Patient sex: F
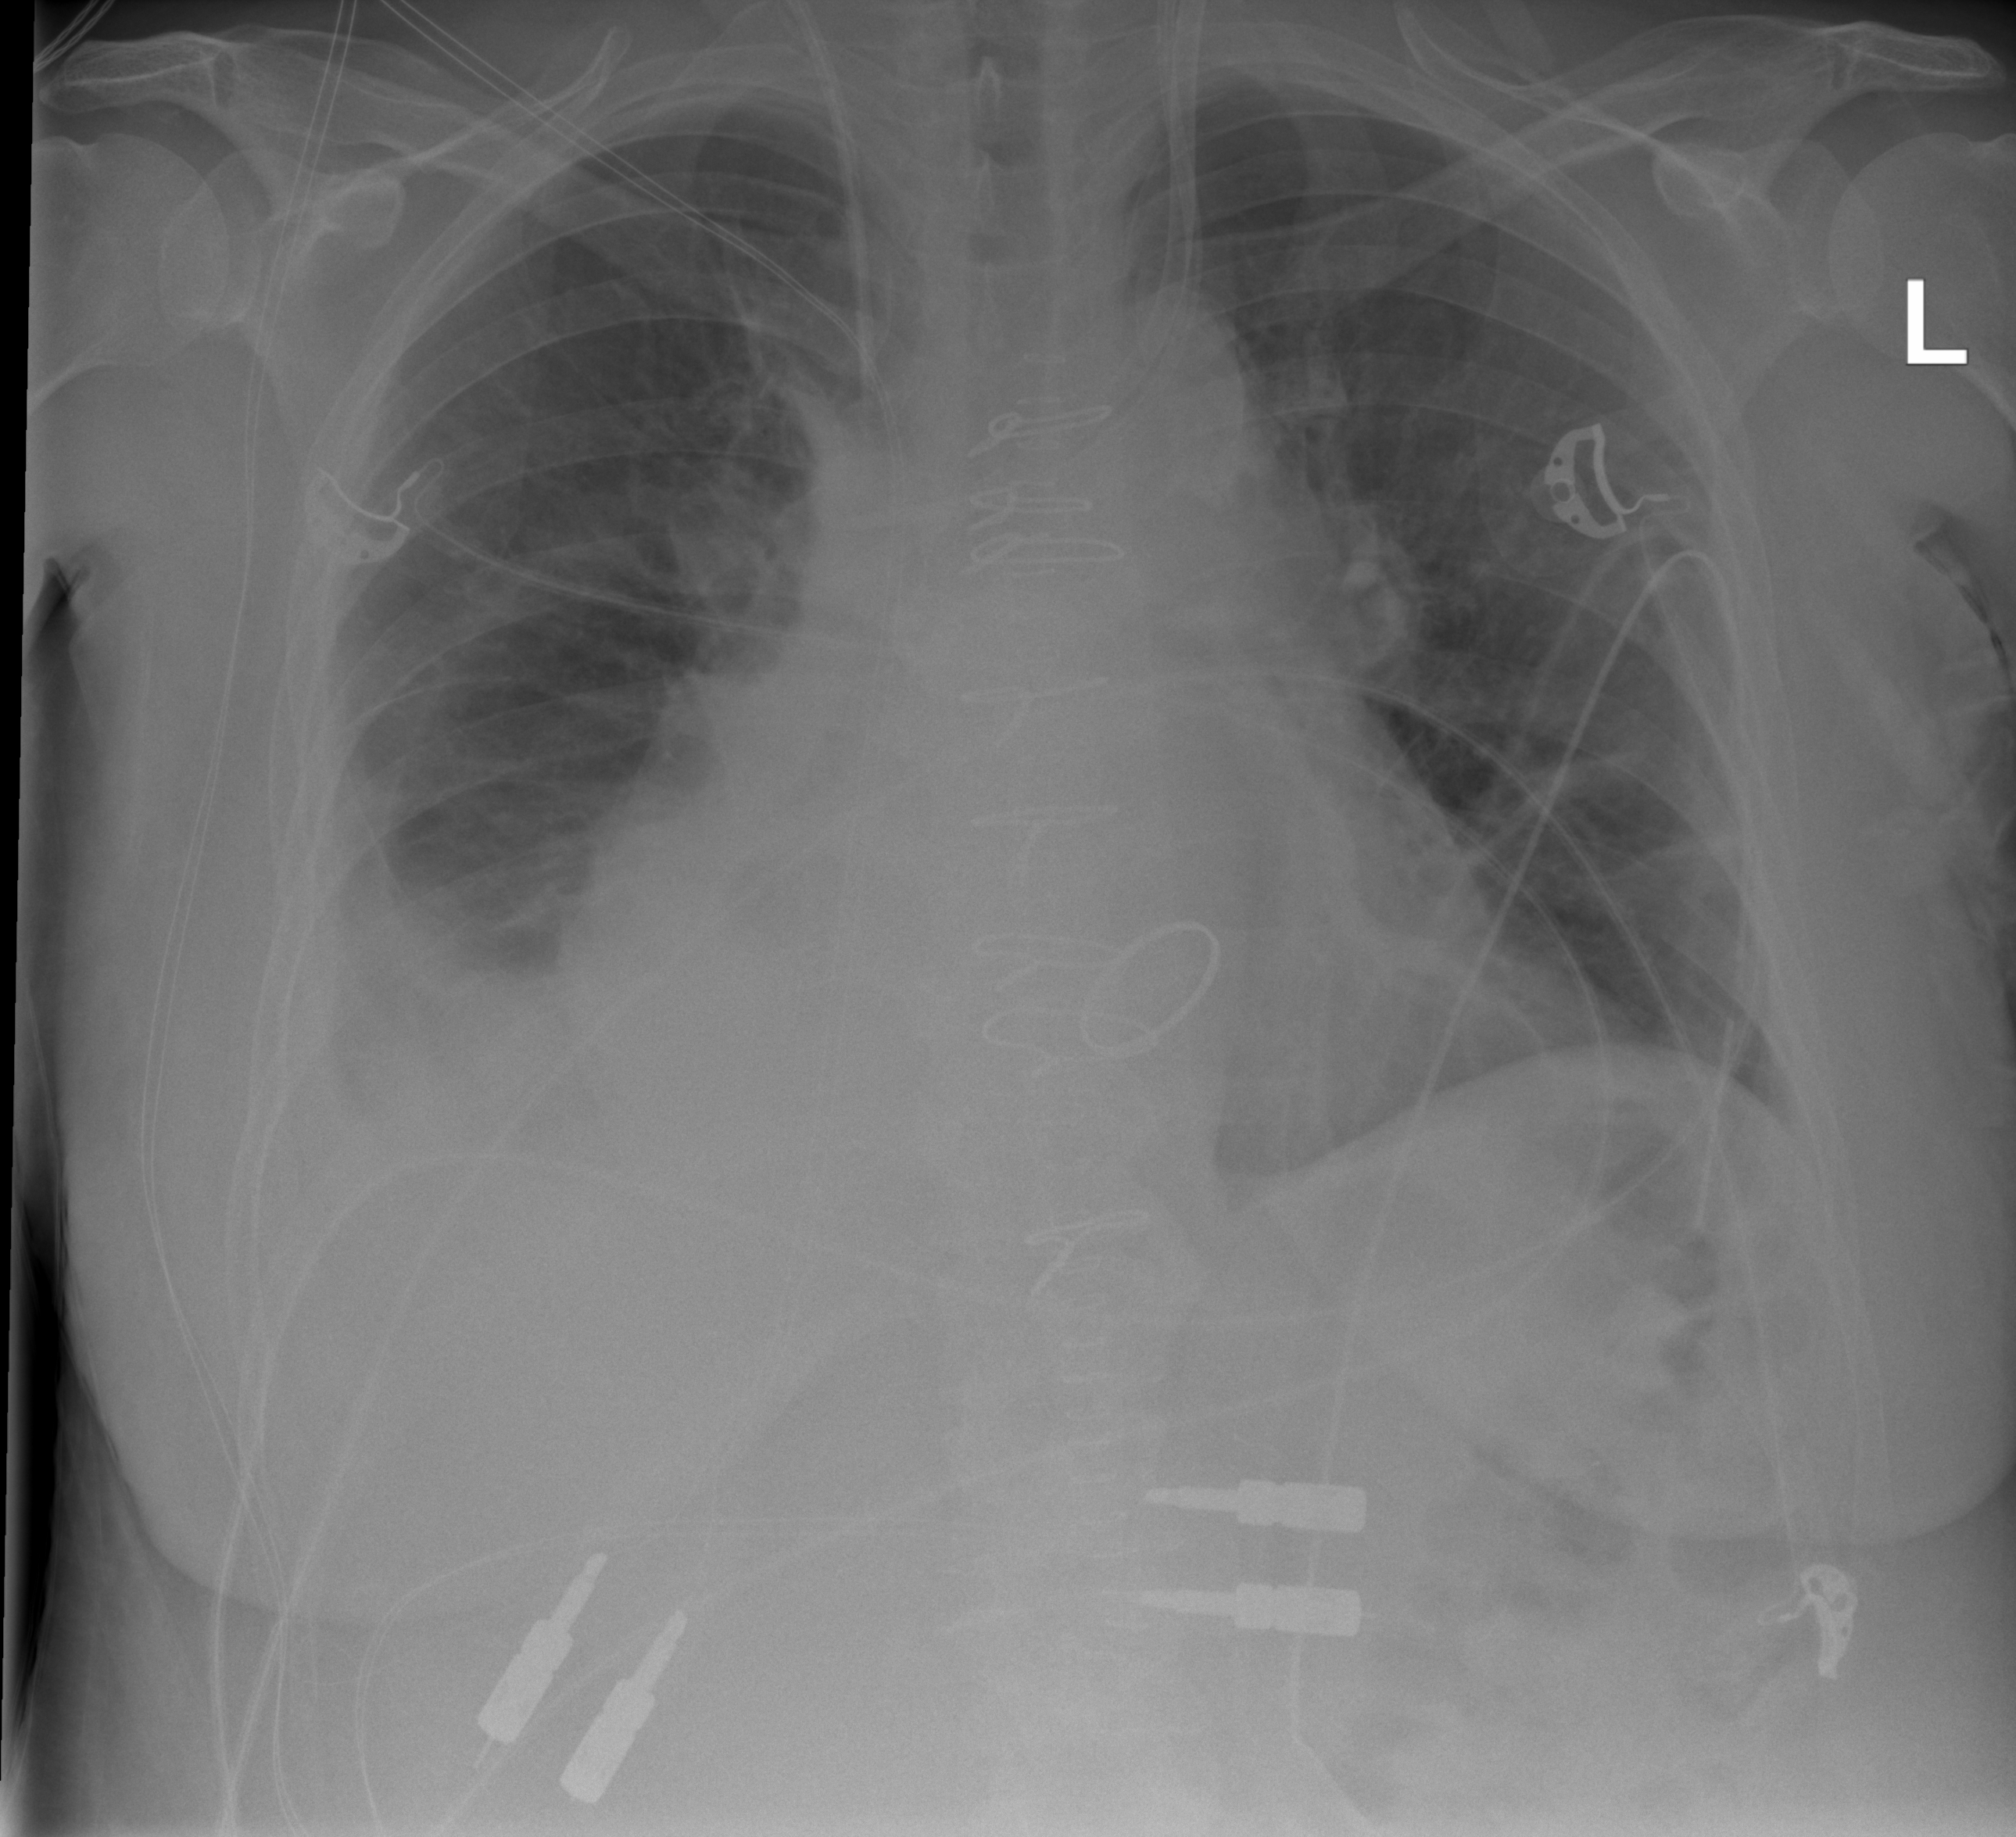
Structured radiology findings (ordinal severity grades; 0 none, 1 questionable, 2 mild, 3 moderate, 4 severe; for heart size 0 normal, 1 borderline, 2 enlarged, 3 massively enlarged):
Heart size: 3
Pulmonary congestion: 0
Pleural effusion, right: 3
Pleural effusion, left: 1
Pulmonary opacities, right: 2
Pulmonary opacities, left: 0
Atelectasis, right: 2
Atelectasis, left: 2